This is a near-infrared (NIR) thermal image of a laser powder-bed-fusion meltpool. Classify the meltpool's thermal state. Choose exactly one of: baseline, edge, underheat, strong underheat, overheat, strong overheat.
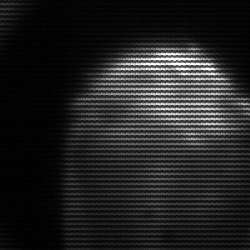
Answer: edge